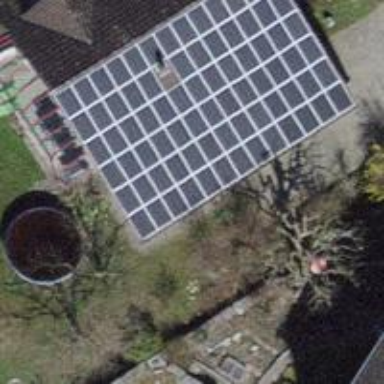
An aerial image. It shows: Solar power generator using photovoltaic panels.